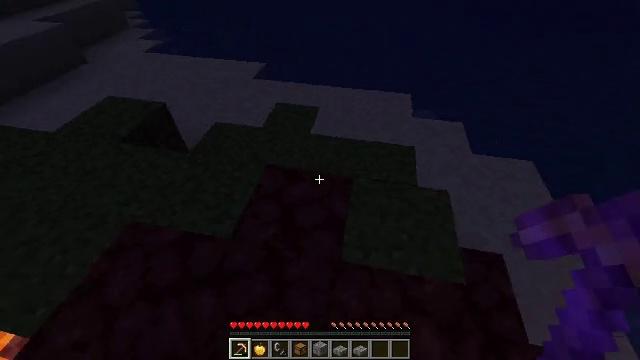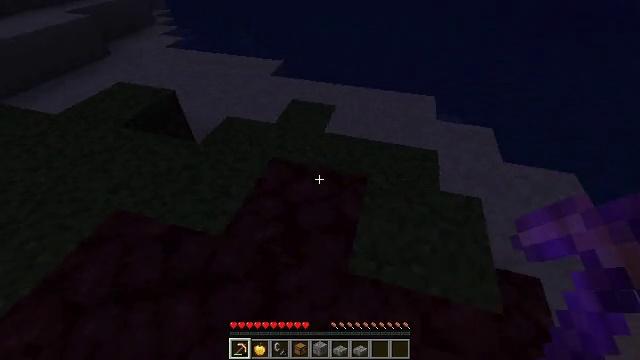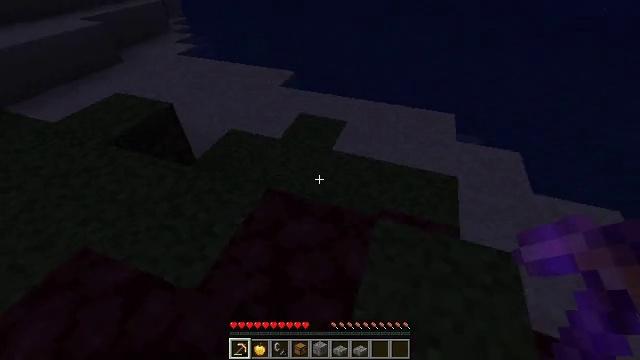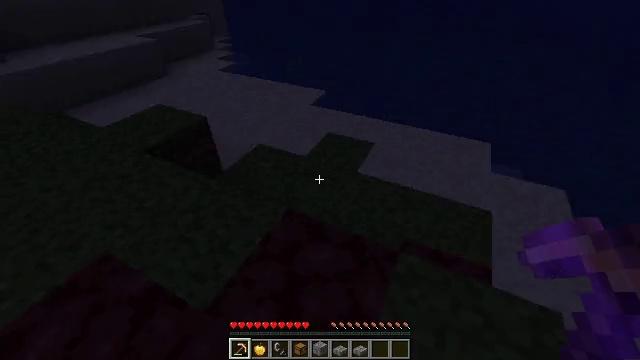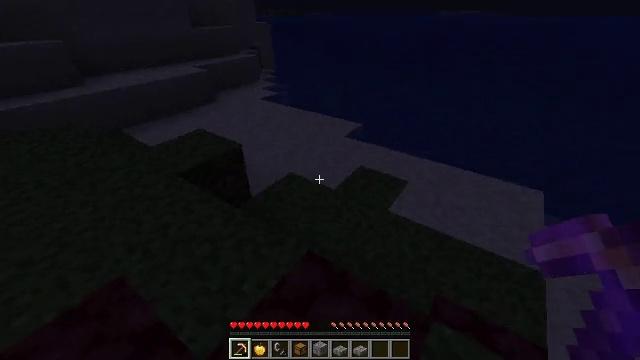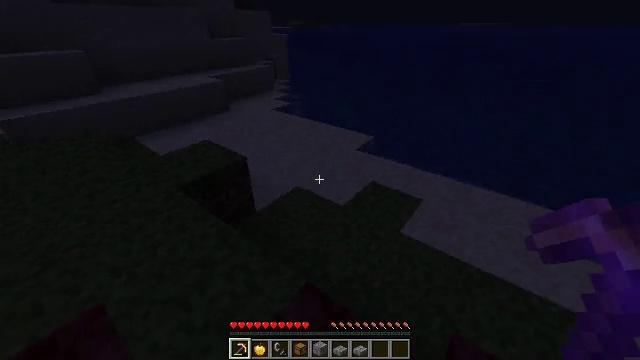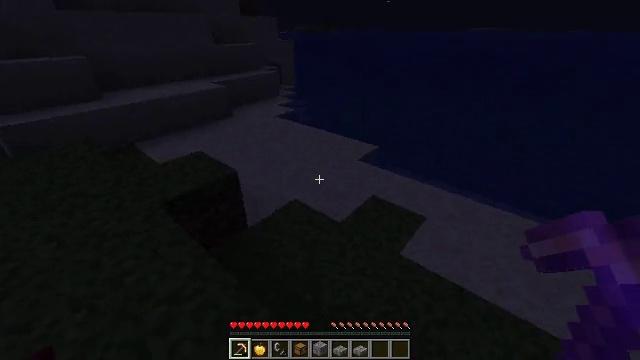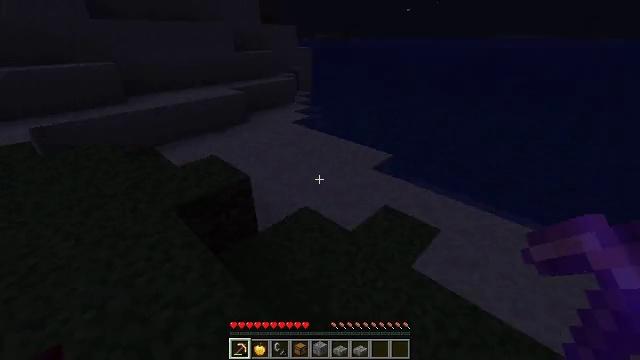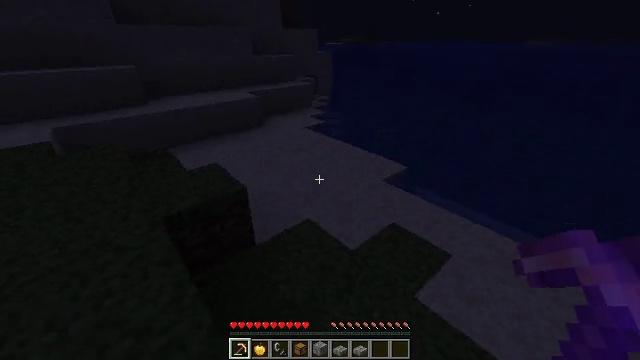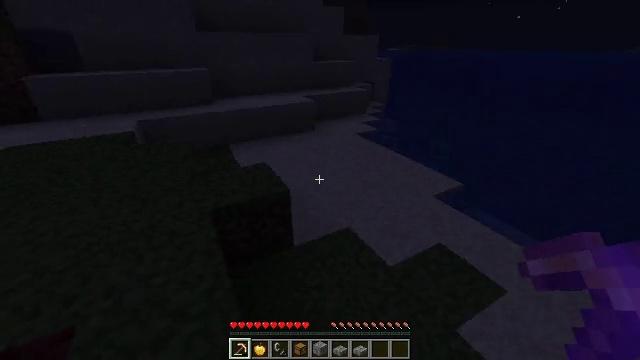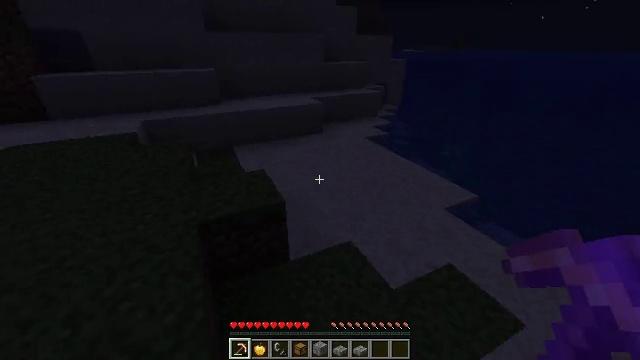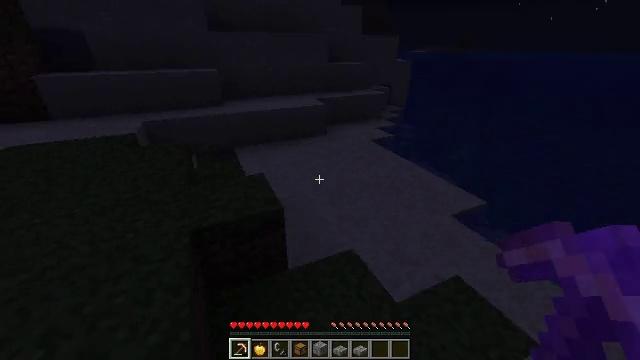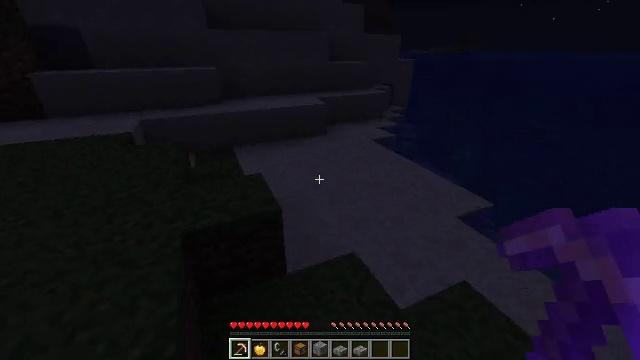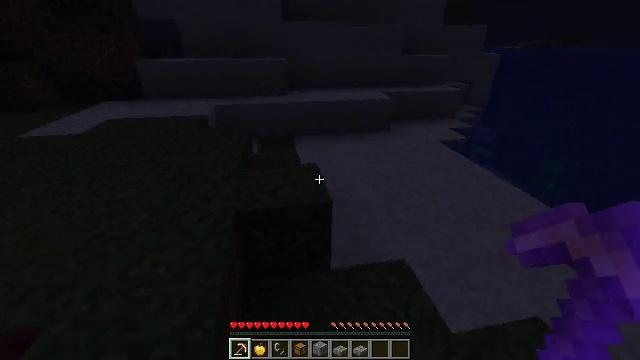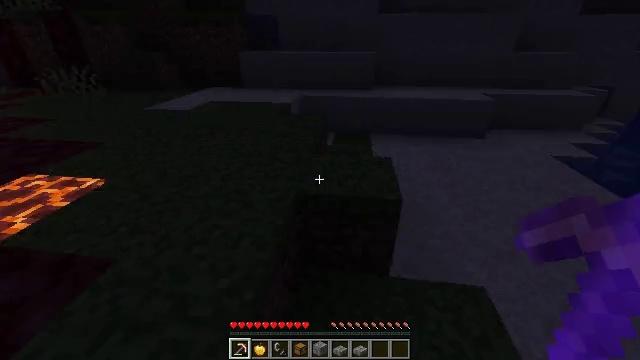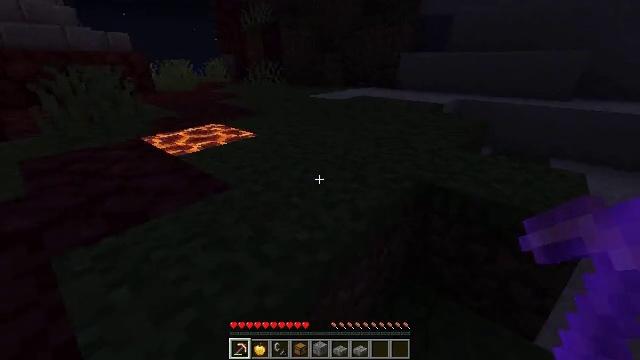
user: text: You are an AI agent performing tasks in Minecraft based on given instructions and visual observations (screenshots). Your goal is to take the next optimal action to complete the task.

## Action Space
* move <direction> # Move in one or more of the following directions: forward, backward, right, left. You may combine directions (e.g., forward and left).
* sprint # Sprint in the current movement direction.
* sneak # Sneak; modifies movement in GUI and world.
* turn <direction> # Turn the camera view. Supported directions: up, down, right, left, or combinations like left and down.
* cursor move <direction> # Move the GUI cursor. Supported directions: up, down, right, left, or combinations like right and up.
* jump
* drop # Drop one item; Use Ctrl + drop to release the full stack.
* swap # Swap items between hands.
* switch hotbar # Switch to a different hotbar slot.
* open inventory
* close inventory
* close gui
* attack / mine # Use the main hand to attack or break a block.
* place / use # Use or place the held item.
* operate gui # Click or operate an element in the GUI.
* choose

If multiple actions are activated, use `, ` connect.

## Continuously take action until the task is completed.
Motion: motion action
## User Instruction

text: Mine the magma block in the nether.
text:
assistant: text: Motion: move forward, turn left and up
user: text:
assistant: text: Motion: move forward, turn left and up
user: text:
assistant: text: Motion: move forward, turn left and up
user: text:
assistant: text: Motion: move forward, turn left and up
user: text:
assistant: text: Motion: move forward and move right, turn left and up
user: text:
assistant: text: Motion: move forward and move right, turn left and up
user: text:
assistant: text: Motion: move forward and move right, turn left and up
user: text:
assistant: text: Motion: move forward and move right, turn left
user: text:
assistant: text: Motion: move forward, turn left and up
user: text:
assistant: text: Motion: move forward, turn left
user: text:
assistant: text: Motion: move forward, turn left
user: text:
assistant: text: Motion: move forward
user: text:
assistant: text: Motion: move forward, turn left and down
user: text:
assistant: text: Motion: move forward, turn left
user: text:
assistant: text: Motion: turn left and up
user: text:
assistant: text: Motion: turn left and up
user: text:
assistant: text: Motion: turn left and up
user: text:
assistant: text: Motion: turn left and up
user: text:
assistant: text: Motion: turn left and up
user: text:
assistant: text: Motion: turn left
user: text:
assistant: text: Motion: turn left
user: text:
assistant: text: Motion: no_op
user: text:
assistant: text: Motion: move forward
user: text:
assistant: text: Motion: move forward, turn up
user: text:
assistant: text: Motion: move forward, jump
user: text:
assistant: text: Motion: move forward, jump
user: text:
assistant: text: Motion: move forward, jump
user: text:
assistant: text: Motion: move forward, turn down, jump
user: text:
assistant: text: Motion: move forward, turn down
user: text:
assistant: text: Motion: move forward, turn down